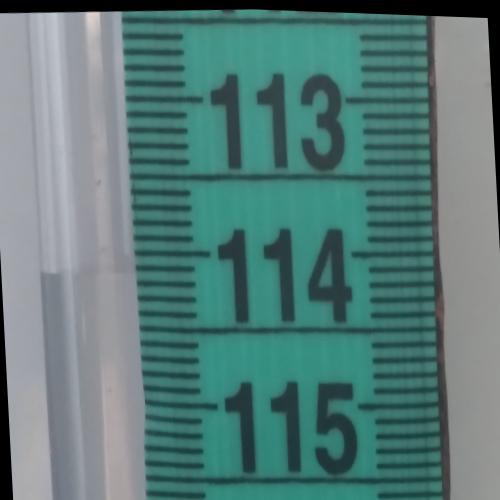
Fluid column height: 114.1 cm